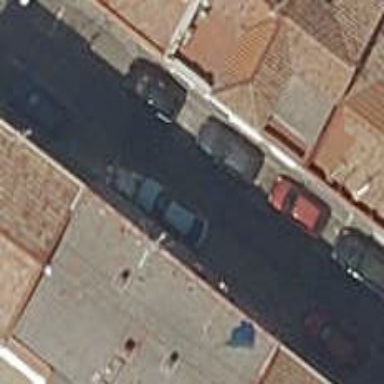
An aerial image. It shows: Car repair shop.